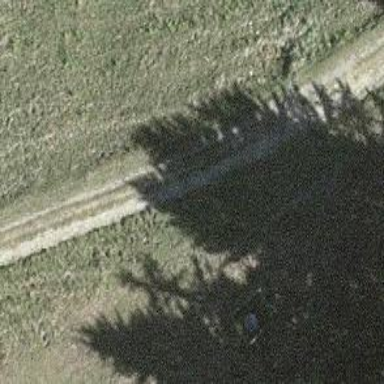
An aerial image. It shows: Track with grade3 tracktype.